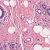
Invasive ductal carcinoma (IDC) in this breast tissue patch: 0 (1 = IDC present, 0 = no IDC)